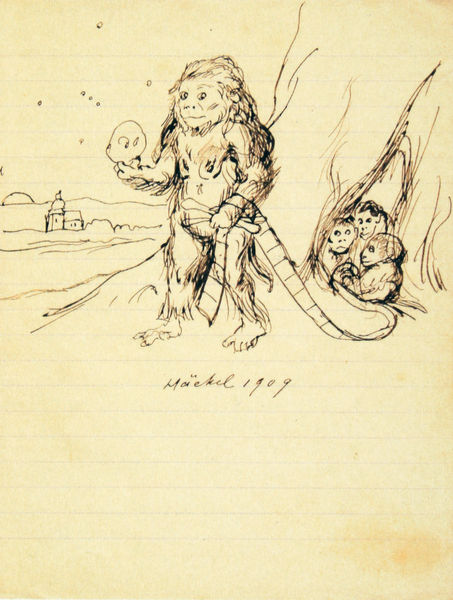
Titel: Häckel (Urmenschen)
Künstler: Gabriel von Max
Standort: München
Institution: Monacensia, Literaturarchiv und Bibliothek
Schlagwörter: baum, berg, feder, felsen, gruppe, hand, himmel, kopf, nackt, weiß, gelb, kirchturm, landschaft, sand, stadt, braun, brust, frau, hintergrund, köpfe, mund, nacht, schwarz, skizze, szene, zeichnung, haus, schnee, tier, tiere, schleife, bart, gesichter, arme, augen, band, blicke, gesicht, halten, pelz, schädel, stehen, stein, signatur, spiegel, baumstamm, dämmerung, erde, feld, felder, horizont, hügel, sonnenaufgang, kirche, sonne, haare, schnur, stehend, familie, kind, mutter, blatt, höhle, schulter, kinder, turm, affe, beine, fell, schwanz, schweif, brüste, füße, schrift, papier, ort, studie, datierung, dorf, grafik, graphik, sonnenuntergang, vergilbt, linien, sigantur, ausdruck, figuren, untergang, weiblich, datum, aufrecht, mimik, pfoten, junge, striche, name, knochen, tusche, mond, bayern, wurzel, seil, schwarzweiss, sterne, titel, seite, entwurf, studien, totenkopf, maul, grotte, weibchen, schüchtern, totenschädel, armut, behaarung, fantasie, ungeheuer, bau, handschrift, monster, affen, kirhce, zechnung, sinnbild, äffchen, menschenaffe, gnom, schwamz, liniert, kritzelei, zweg, darwinismus, neandertaler, neanderthaler, urmensch, physiognomie, häckel, gabriel von max, affenfamilie, affenkind, affenkinder, affenmutter, affenweibchen, byaern, gergilbt, äffin, ei, 1909, da vince, yeti, höhlenmensch, jaheszahl, #band, garbiel von max, weinlich, mnster schwanz, mäckel, kritzeleo, mäckel 1909